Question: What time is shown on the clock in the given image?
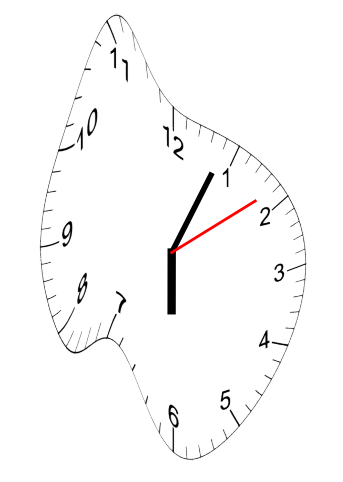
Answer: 06:04:09